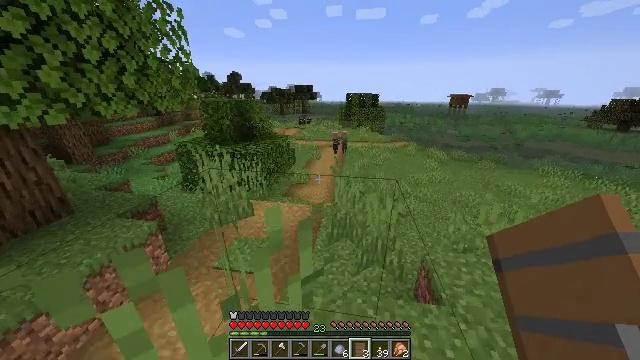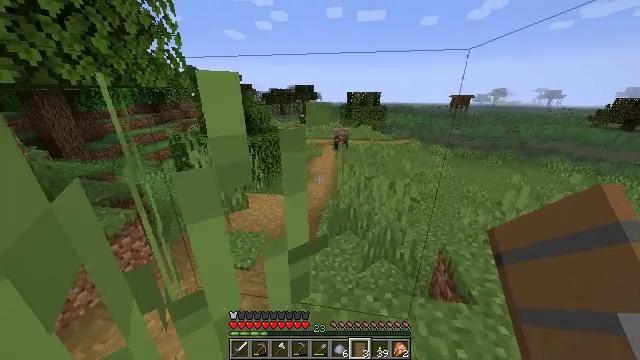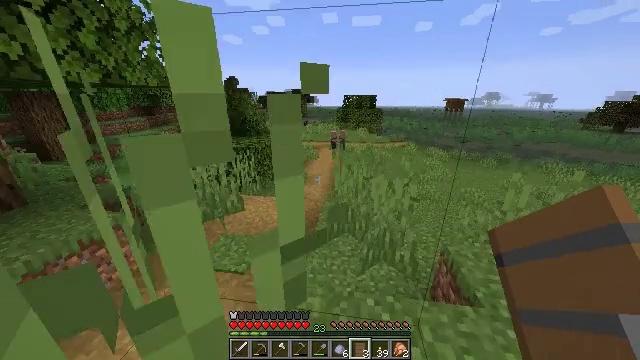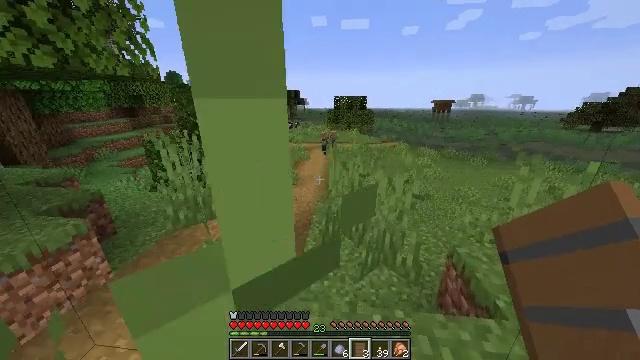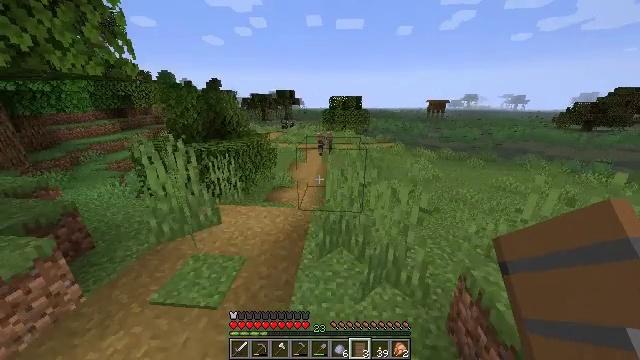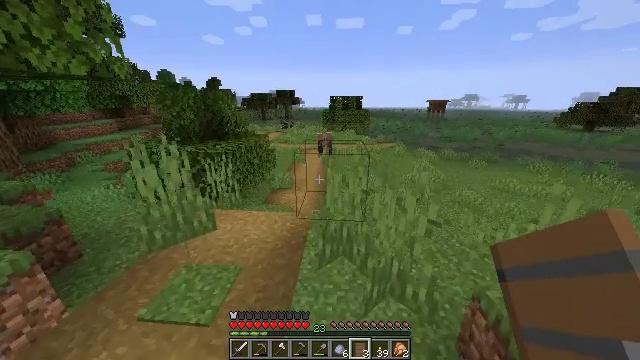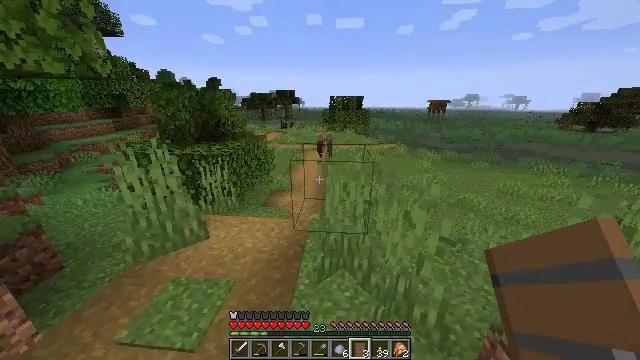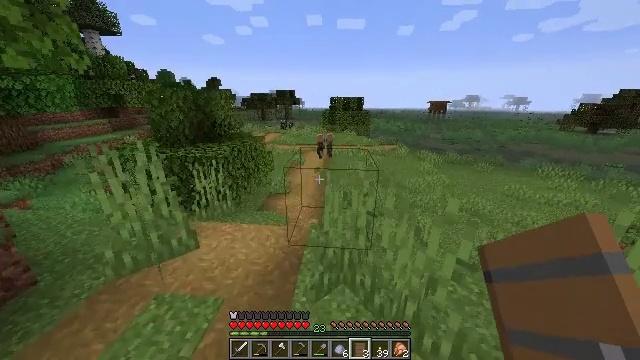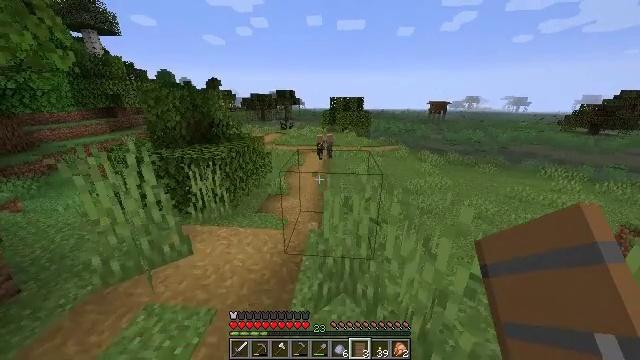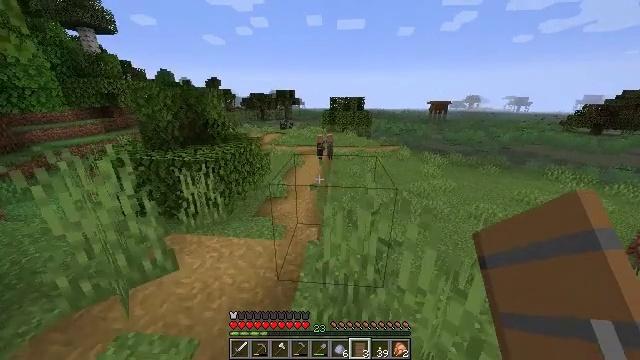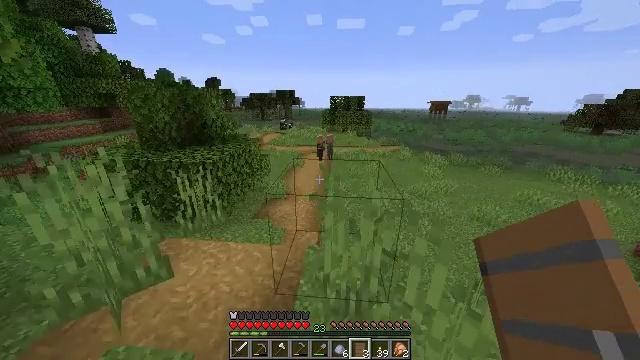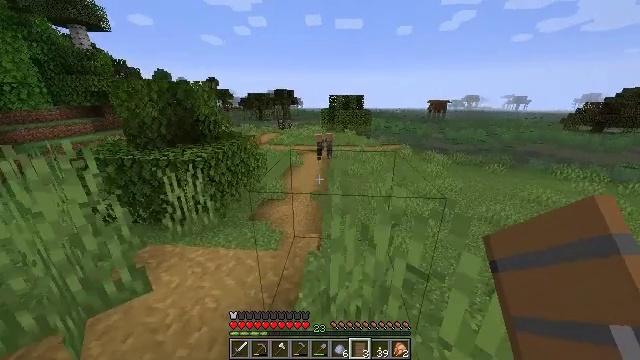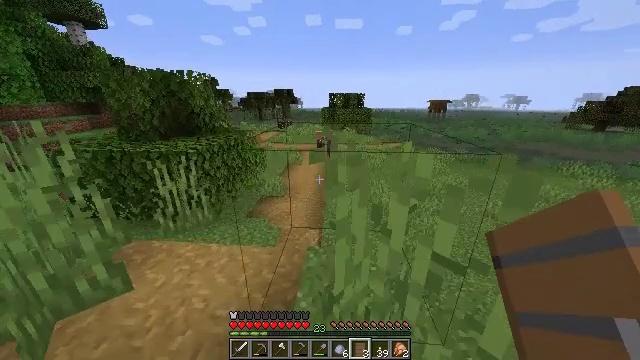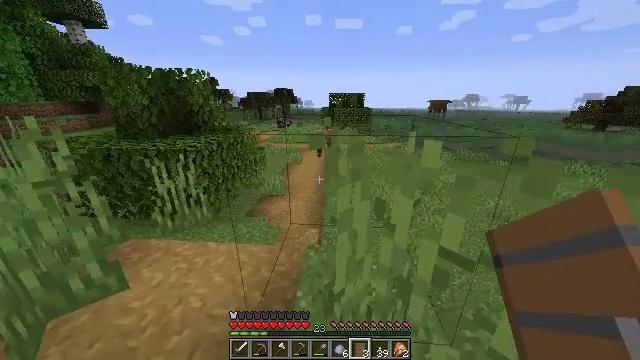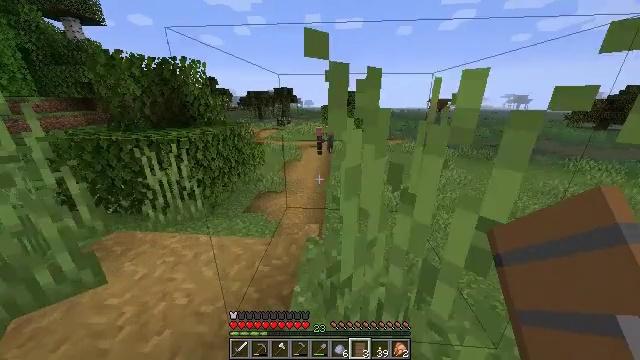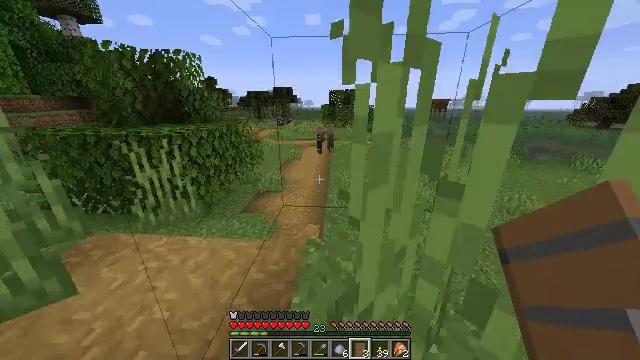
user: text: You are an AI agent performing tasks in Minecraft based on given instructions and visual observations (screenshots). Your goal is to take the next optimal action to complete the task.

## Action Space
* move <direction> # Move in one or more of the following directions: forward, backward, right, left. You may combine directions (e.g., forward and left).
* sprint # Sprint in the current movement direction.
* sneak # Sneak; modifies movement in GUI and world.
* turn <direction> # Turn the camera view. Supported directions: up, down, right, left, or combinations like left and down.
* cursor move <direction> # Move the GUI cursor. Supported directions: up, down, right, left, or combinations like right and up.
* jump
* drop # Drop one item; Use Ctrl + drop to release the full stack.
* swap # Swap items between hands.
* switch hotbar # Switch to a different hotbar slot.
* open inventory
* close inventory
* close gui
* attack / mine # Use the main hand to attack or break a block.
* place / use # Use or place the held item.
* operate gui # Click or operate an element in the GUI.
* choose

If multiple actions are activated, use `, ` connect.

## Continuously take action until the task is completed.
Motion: motion action
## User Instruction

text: Mine the brewing stand from your base.
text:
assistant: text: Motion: move forward, sprint
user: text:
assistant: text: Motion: move forward, sprint
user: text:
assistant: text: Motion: move forward, sprint, turn right
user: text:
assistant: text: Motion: move forward, sprint, turn right
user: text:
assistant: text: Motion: move forward, sprint
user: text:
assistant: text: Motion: move forward, sprint
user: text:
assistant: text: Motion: move forward, sprint
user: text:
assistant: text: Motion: move forward, sprint
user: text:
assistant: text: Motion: move forward, sprint
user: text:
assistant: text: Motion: move forward, sprint
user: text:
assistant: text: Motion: move forward, sprint
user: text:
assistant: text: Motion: move forward, sprint, jump
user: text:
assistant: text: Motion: move forward, sprint, jump
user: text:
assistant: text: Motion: move forward, sprint, jump
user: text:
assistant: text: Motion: move forward, sprint, jump
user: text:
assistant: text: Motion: move forward, sprint, jump
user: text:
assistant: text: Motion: move forward, sprint, jump
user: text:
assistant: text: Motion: move forward, sprint, jump
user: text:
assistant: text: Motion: move forward, sprint, jump
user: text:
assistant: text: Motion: move forward, sprint
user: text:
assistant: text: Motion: move forward, sprint
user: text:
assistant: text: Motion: move forward, sprint
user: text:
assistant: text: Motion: move forward, sprint
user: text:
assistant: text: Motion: move forward, sprint
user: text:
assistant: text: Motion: move forward, sprint
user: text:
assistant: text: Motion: move forward, sprint
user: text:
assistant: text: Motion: move forward, sprint
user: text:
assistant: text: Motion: move forward, sprint
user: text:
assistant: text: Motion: move forward, sprint
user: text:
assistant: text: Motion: move forward, sprint